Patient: sex M, age 45
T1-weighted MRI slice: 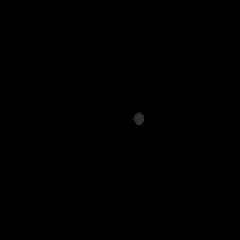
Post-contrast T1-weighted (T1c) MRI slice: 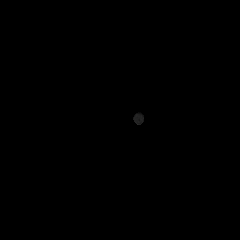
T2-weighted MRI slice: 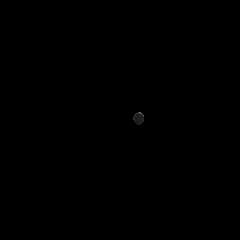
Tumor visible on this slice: no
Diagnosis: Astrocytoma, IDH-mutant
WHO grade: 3